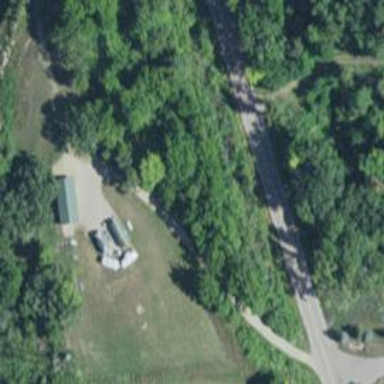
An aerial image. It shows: Driveway.